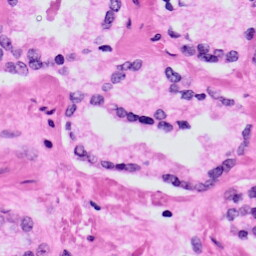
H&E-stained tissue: Prostate